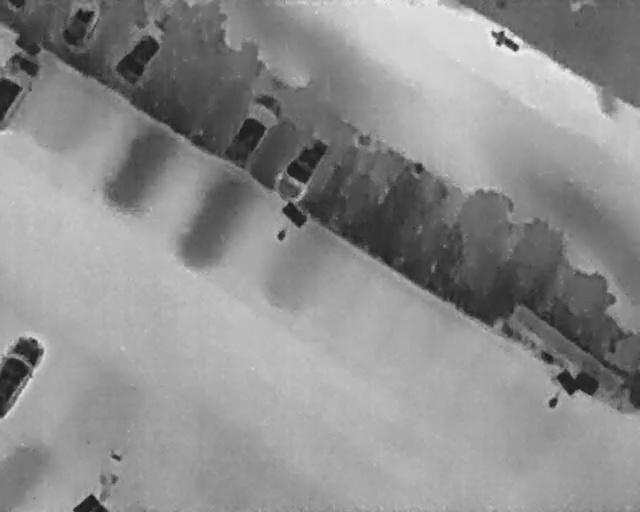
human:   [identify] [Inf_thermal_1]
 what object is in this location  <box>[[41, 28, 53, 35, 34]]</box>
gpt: <ref>1 medium car at the center</ref>